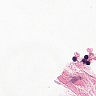
Metastatic tissue present: no